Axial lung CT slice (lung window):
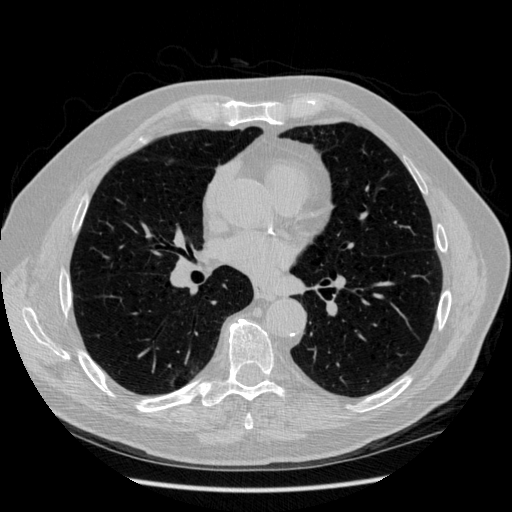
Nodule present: no